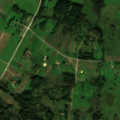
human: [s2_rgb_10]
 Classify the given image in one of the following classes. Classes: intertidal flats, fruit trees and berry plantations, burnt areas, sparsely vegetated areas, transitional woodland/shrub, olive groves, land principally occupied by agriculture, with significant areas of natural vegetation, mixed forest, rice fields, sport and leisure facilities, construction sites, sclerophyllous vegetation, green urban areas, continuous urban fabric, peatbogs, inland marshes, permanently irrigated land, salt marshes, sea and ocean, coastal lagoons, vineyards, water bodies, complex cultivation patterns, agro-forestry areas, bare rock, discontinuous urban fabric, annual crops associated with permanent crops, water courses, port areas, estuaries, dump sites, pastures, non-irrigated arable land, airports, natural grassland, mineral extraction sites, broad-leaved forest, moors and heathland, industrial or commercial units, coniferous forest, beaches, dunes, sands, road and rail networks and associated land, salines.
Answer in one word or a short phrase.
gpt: non-irrigated arable land, land principally occupied by agriculture, with significant areas of natural vegetation